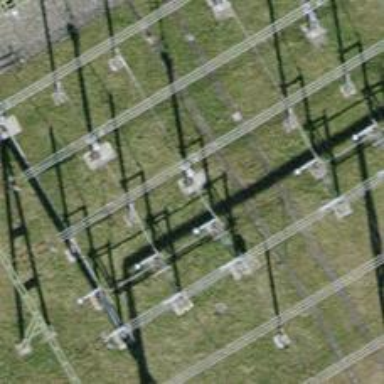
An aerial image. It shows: Bay where power lines run through.